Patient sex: F
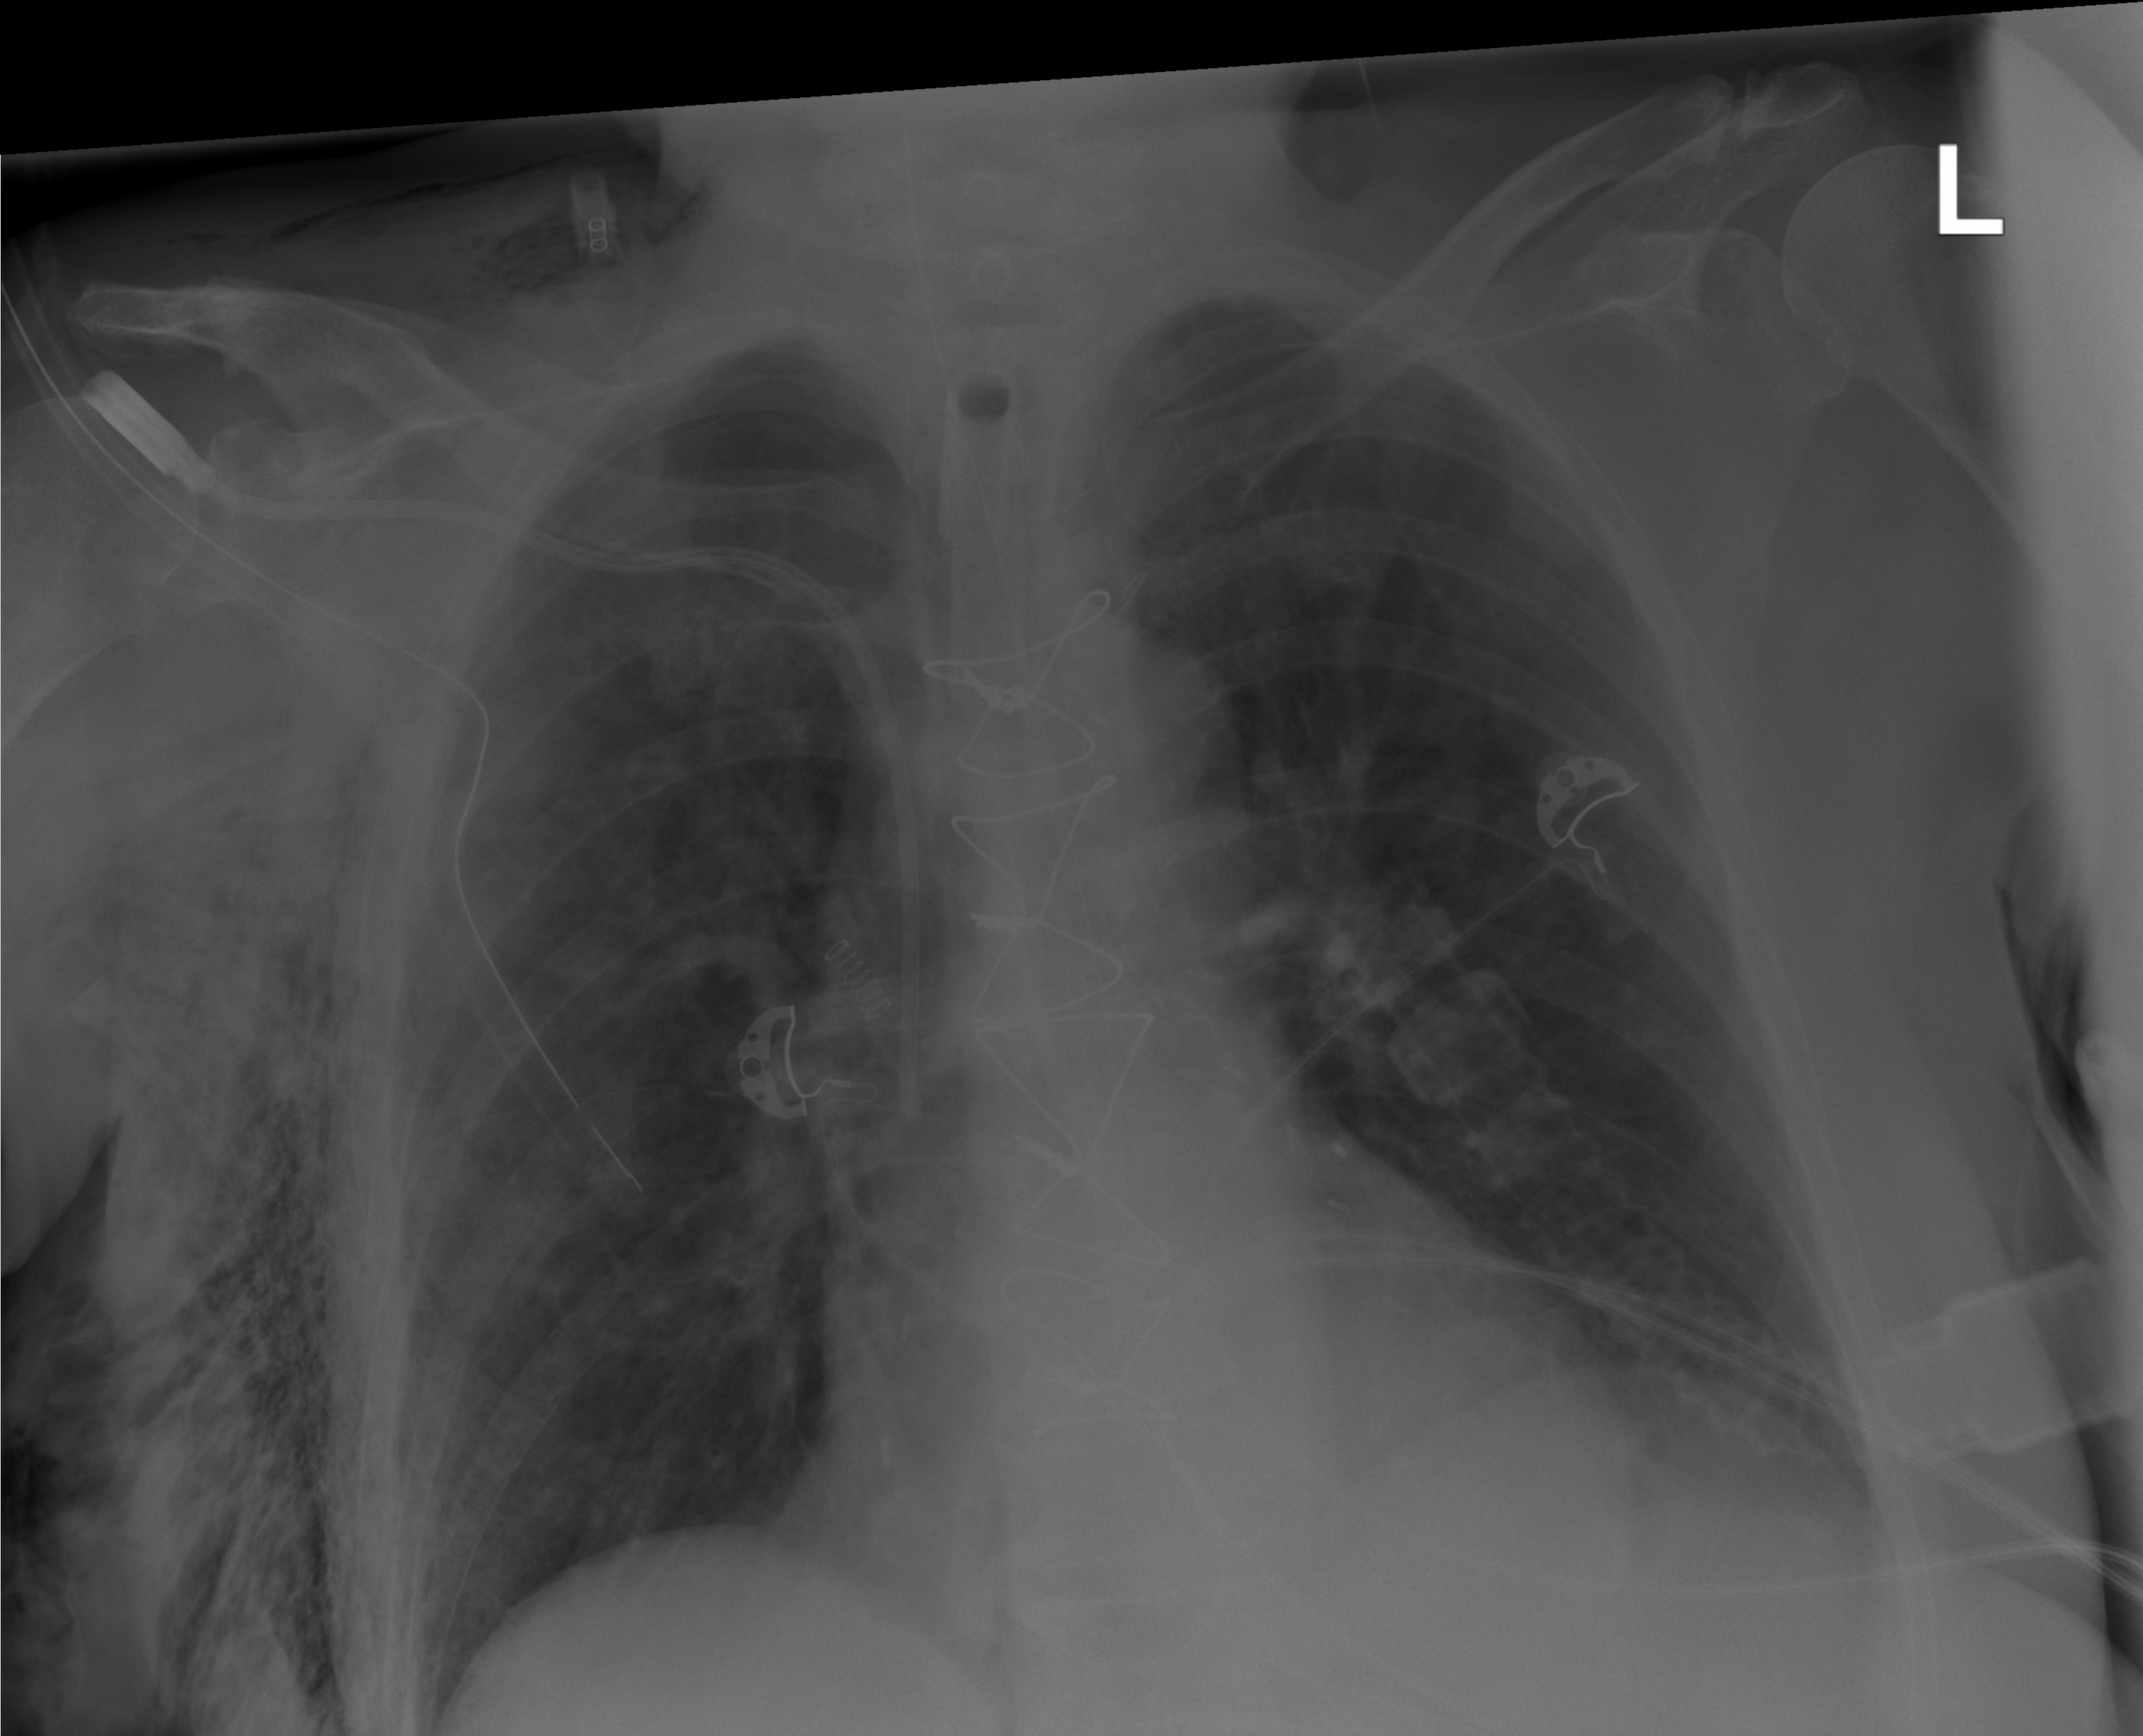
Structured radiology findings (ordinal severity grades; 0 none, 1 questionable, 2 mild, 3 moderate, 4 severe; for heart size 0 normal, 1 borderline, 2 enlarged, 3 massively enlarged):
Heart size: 0
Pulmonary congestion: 0
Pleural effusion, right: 0
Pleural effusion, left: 0
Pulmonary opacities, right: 0
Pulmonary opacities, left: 0
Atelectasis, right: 2
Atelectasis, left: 0